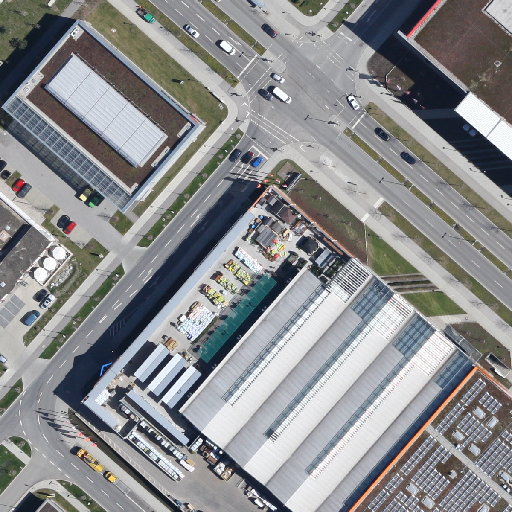
Referring expression: van